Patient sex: F
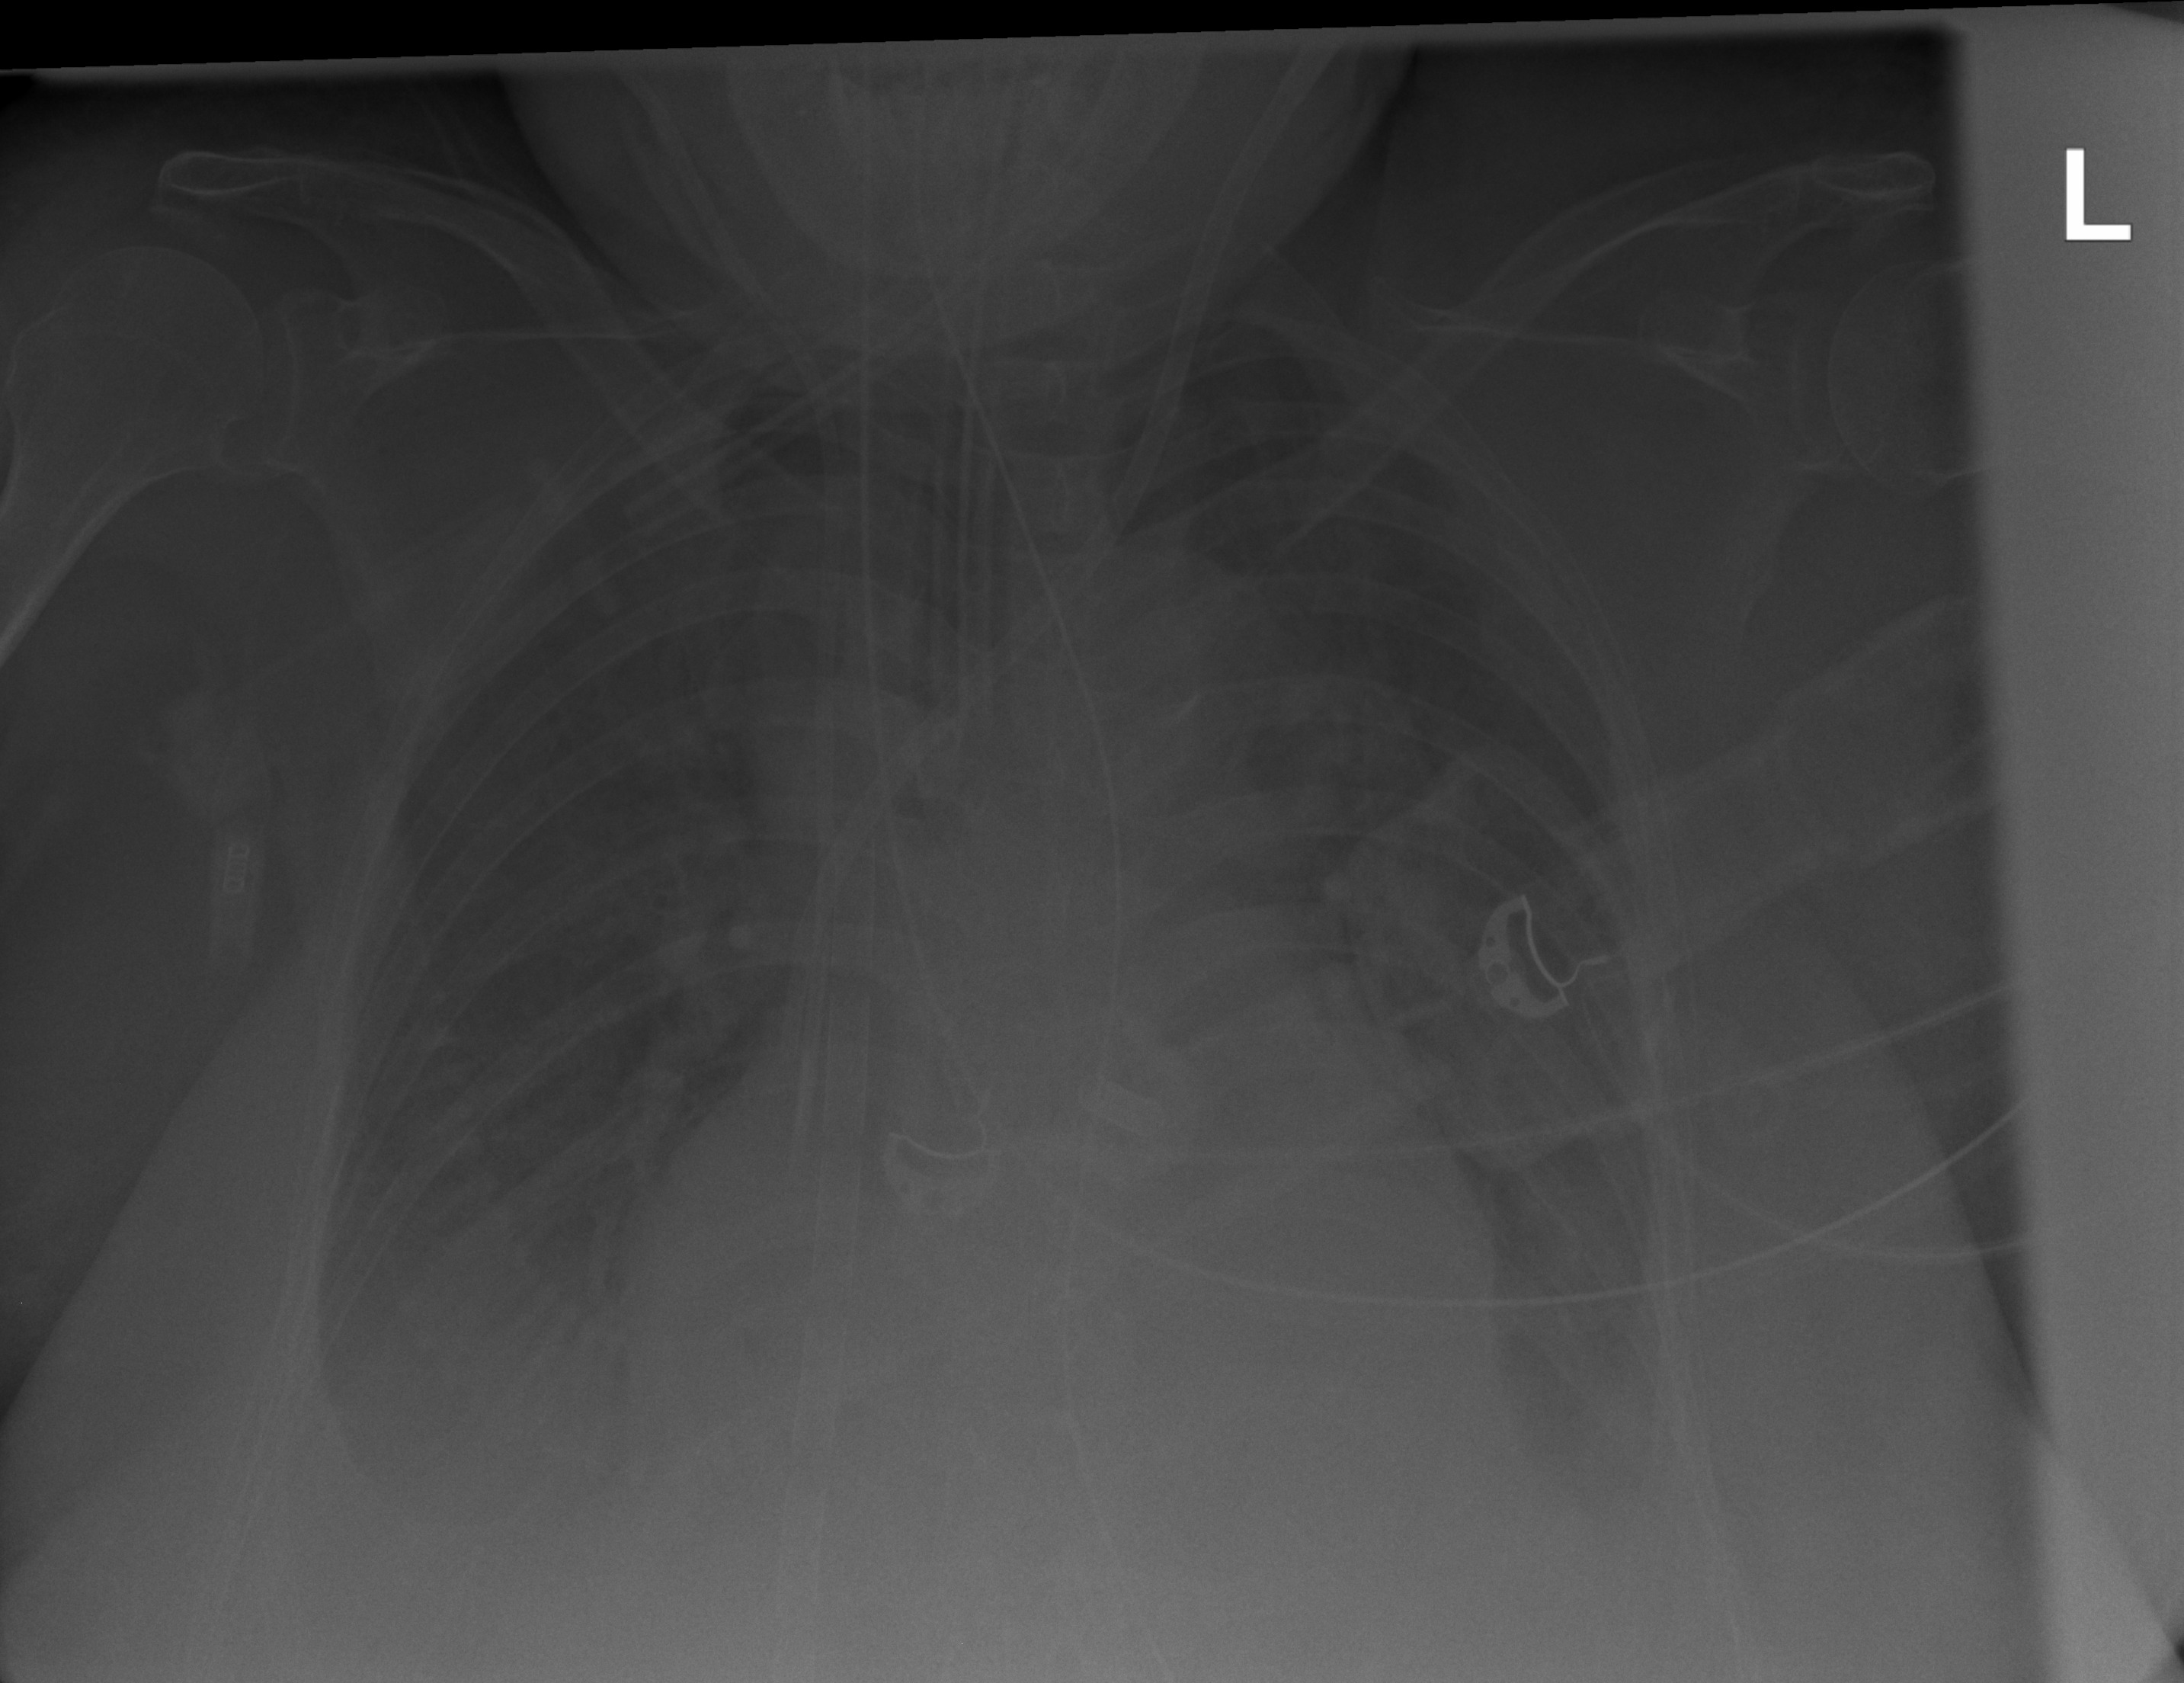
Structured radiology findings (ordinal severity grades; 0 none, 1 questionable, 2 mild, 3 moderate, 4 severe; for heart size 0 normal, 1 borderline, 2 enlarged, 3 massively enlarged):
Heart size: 2
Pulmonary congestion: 2
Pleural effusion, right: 2
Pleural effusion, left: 2
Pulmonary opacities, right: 2
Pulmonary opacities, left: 2
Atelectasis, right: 2
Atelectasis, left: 2